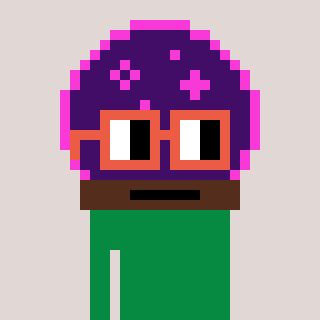
a pixel art character with square orange glasses, a crystalball-shaped head and a green-colored body on a warm background